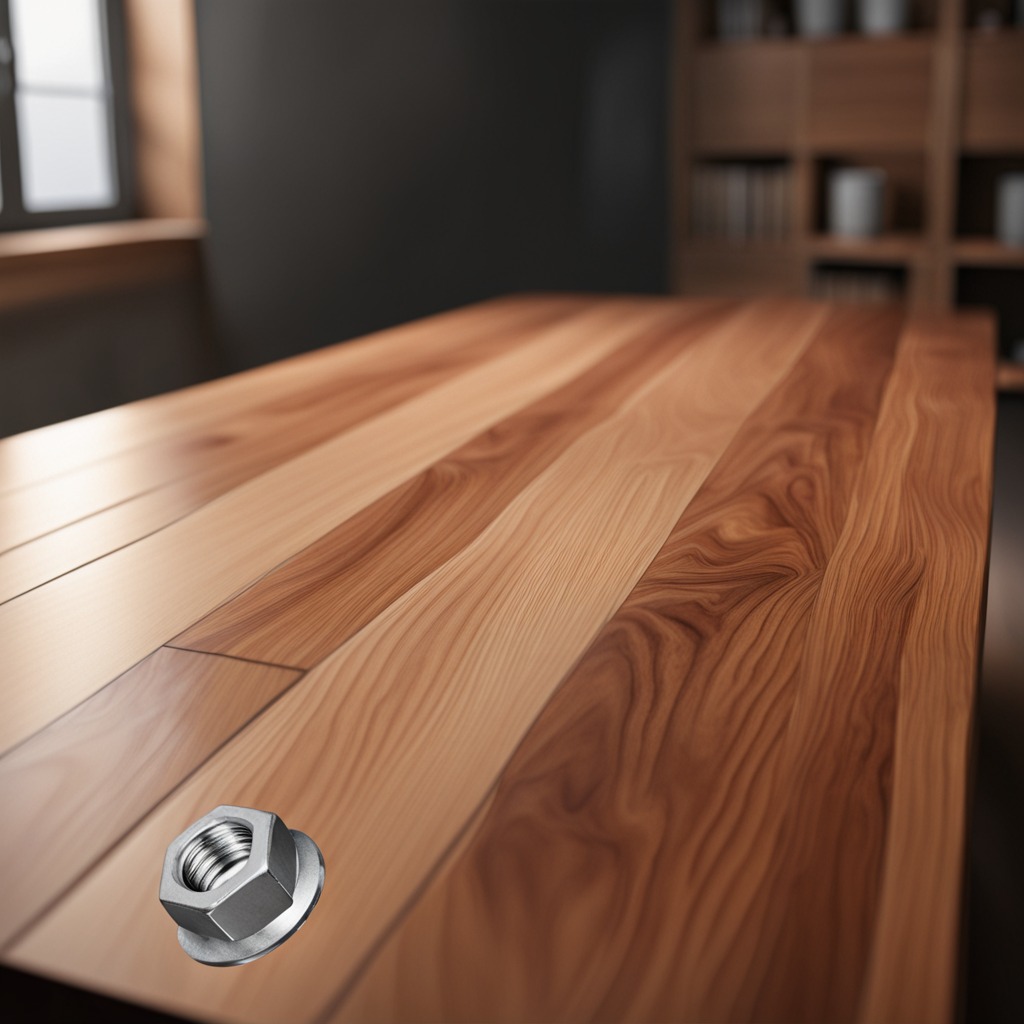
A metal nut is lying on a wooden table in a carpentry studio.